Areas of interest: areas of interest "Business Office Building"
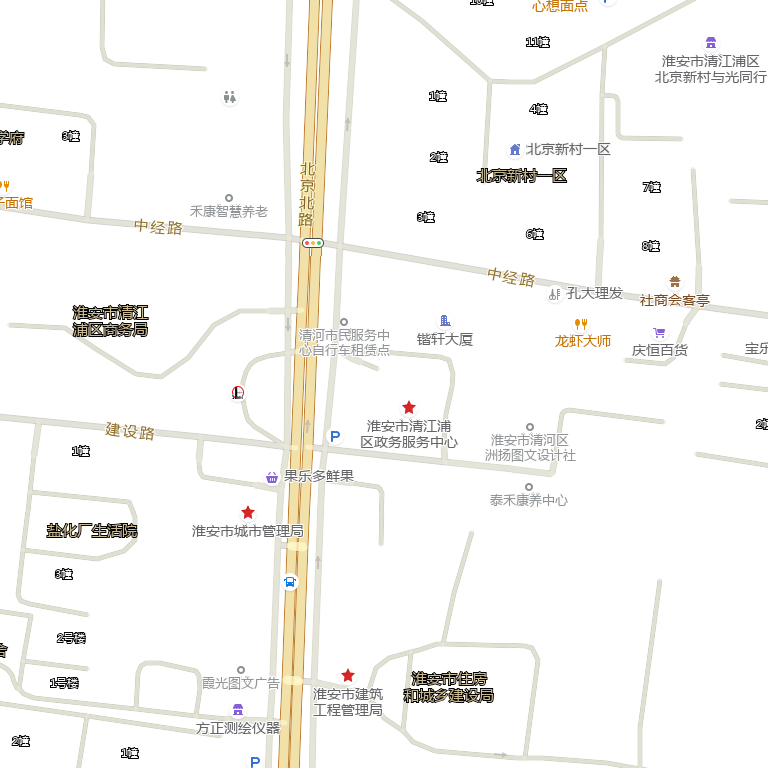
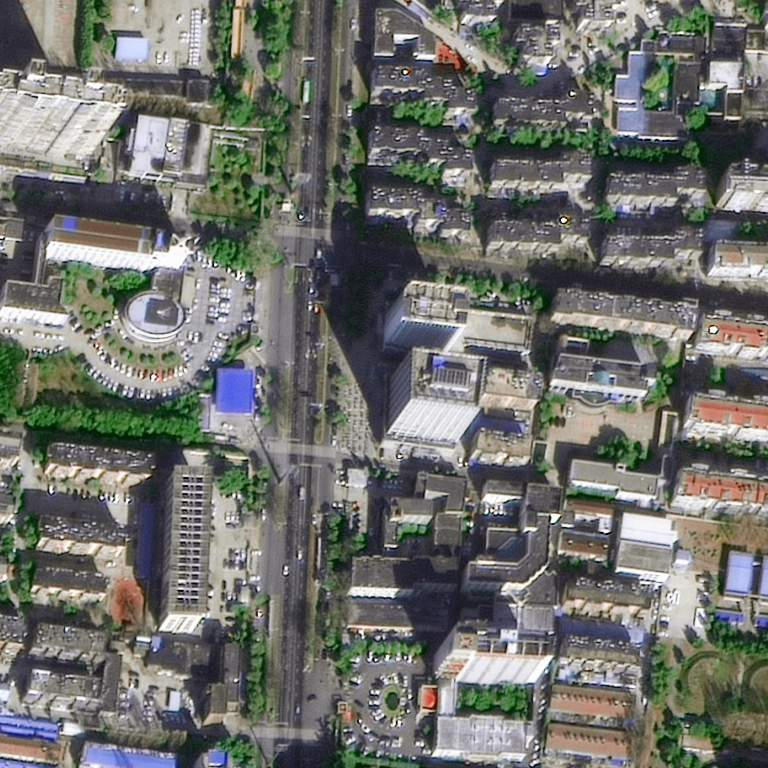